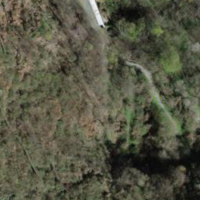
EUNIS habitat code: 41
Species observed at this site:
Allium ursinum
Veronica chamaedrys
Chelidonium majus
Geranium robertianum
Saponaria ocymoides
Troglodytes troglodytes
Melolontha hippocastani
Phoenicurus ochruros
Trifolium pratense
Picus viridis
Lamium galeobdolon
Sylvia atricapilla
Turdus merula